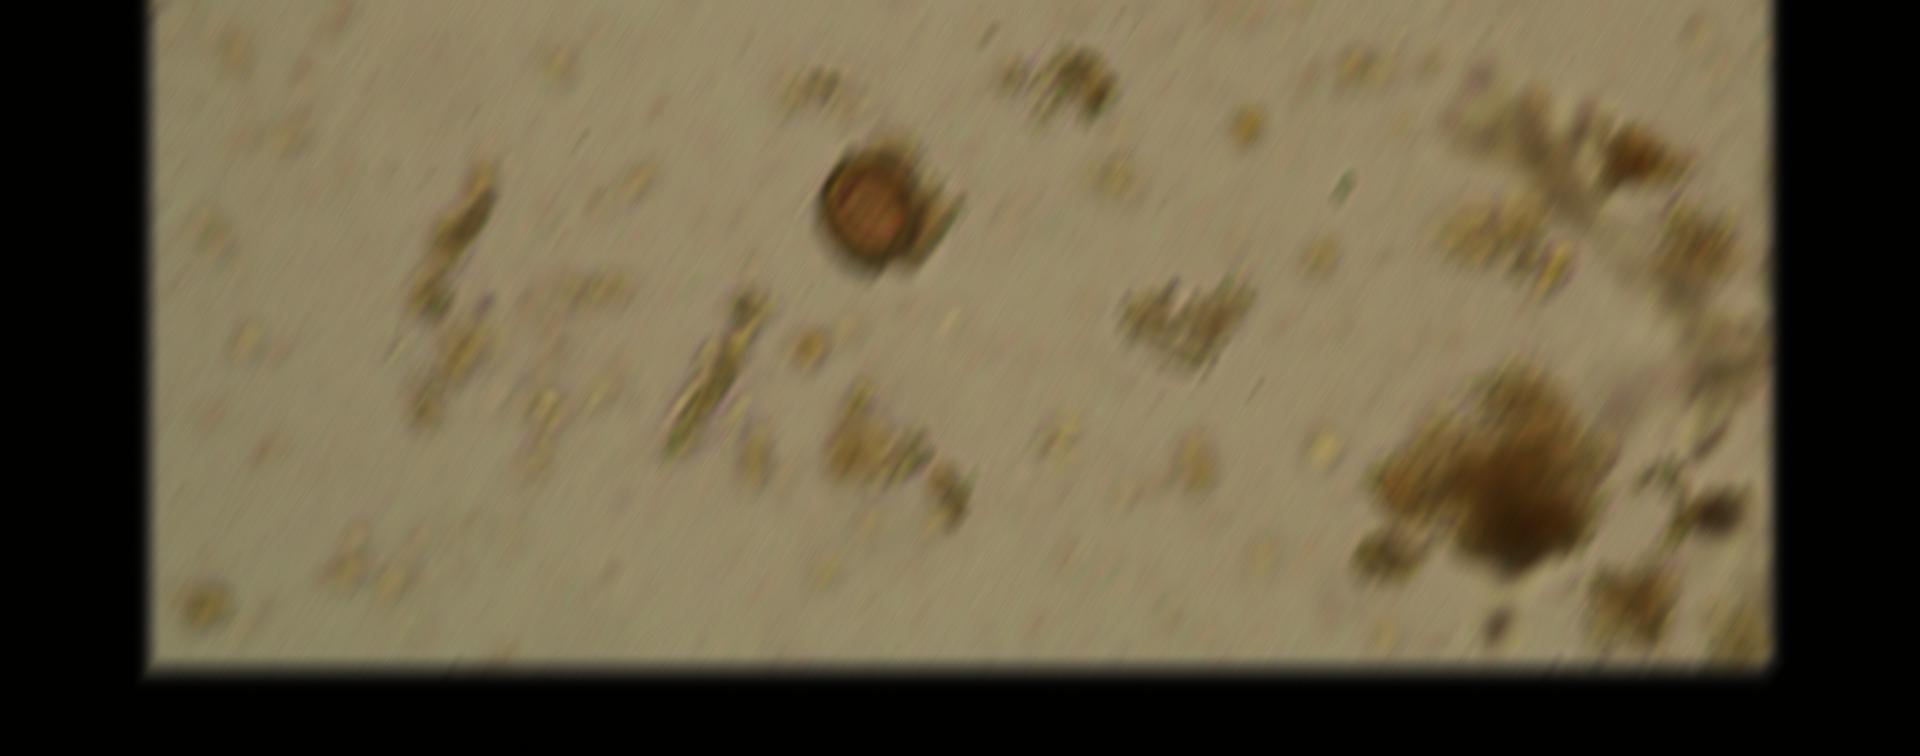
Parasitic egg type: Taenia spp. egg